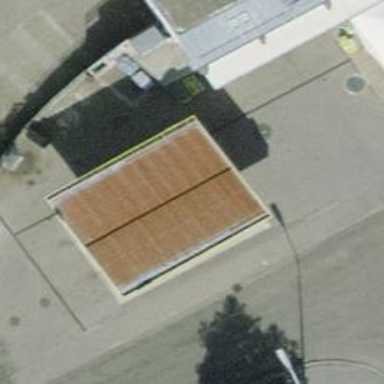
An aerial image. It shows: Fuel station.